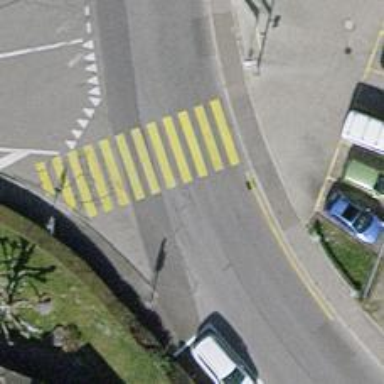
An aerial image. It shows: Zebra crossing on the road.